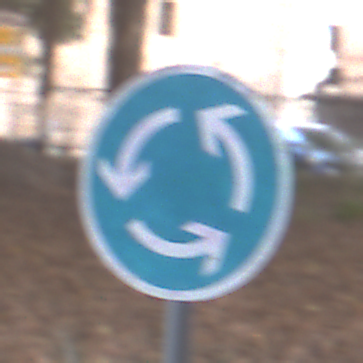
Verkehrszeichen: Kreisverkehr
Umgebung: Outdoor, Suburban
Tageszeit: MorningAfternoon
Wetter: PartlyCloudy
Licht: Natural
Jahreszeit: NotSpecified
Kontrast: LowContrast